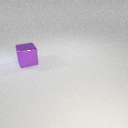
large purple metal cube